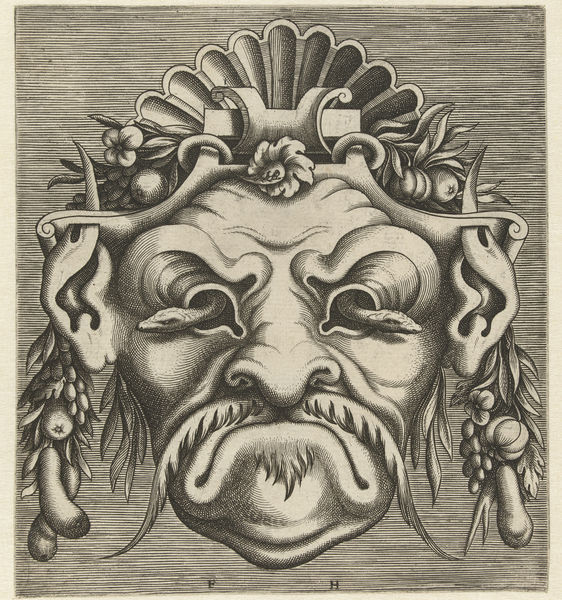
Titel: Masker met twee slangen die uit de oogkassen kijken
Künstler: Frans Huys
Standort: Amsterdam
Institution: Rijksmuseum
Schlagwörter: blätter, blume, blumen, nase, stirn, blüte, blüten, obst, bart, schnurrbart, augen, böse, falten, gesicht, pflanzen, kinn, ohren, früchte, trauben, linien, birnen, maske, heide, druck, stich, furcht, augenhöhlen, höhlen, schlange, gefährlich, schlangen, muschel, hörner, fratze, blöd, heidnisch, götze, h, f